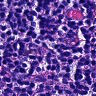
Metastatic tissue present: no